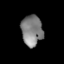
Tissue: lung
Cell type: Epithelial cells
Senescence score: 0.6763
Nuclear area (px): 632
Mean DAPI intensity: 128.672